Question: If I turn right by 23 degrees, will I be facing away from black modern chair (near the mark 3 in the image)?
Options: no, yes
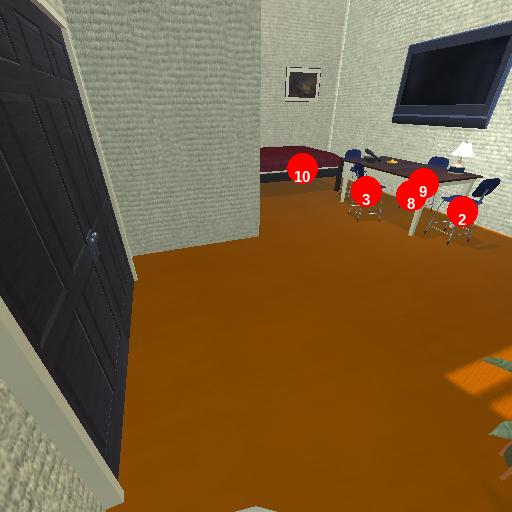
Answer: no